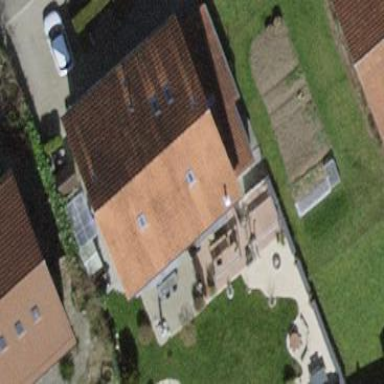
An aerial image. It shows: Building with tiled roof.